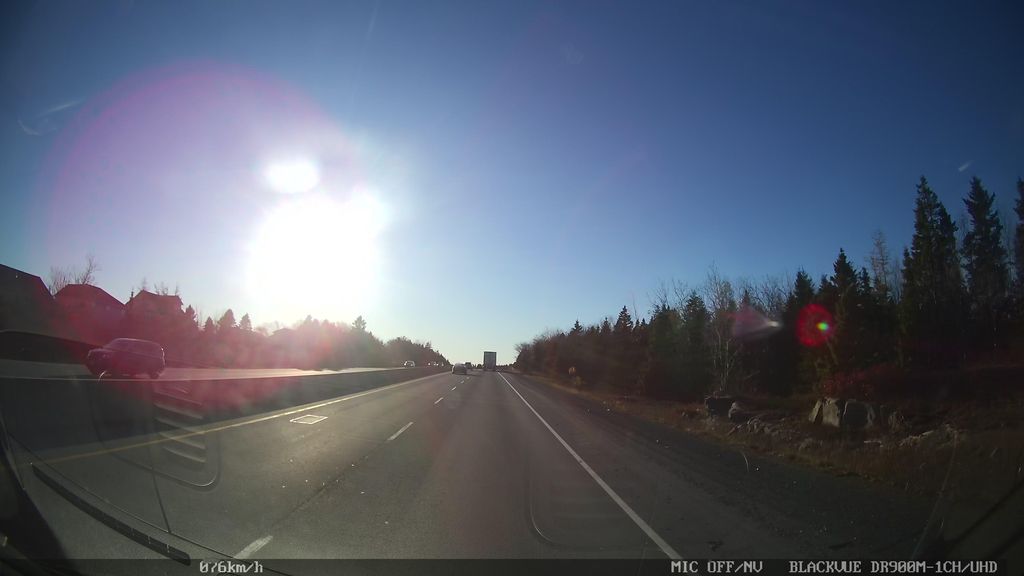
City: halifax